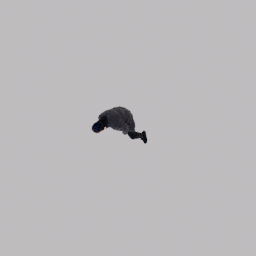
Label: people